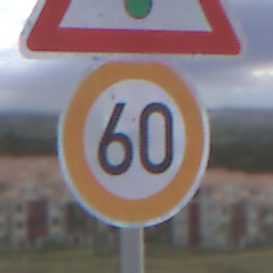
Verkehrszeichen: Geschwindigkeit60
Zusatzzeichen oben: Lichtzeichenanlage
Umgebung: Outdoor, Suburban
Tageszeit: MorningAfternoon
Wetter: PartlyCloudy
Licht: Natural
Jahreszeit: NotSpecified
Kontrast: LowContrast